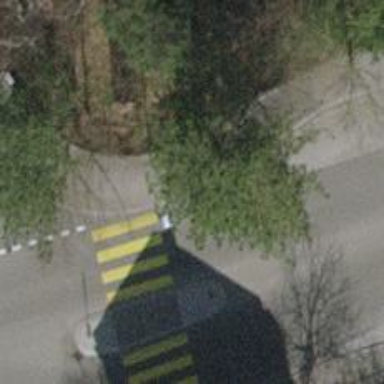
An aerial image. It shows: Kerb barrier.